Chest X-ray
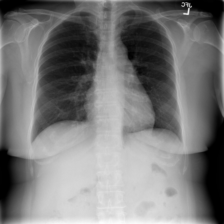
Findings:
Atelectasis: negative
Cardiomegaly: negative
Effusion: negative
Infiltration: negative
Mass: negative
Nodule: negative
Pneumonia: negative
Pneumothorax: negative
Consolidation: negative
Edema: negative
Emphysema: negative
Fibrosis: negative
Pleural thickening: negative
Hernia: negative